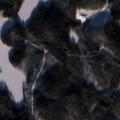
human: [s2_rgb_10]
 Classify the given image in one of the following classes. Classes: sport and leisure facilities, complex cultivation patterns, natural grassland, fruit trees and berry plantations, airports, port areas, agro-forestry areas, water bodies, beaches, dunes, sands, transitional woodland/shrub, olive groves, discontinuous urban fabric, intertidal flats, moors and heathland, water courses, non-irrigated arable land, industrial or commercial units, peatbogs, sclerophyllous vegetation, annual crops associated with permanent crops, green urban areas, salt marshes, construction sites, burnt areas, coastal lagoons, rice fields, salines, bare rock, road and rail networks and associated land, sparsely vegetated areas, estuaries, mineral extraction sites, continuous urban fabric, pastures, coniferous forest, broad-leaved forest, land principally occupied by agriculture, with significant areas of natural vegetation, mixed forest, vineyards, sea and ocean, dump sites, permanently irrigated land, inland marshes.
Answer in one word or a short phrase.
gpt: coniferous forest, mixed forest, water bodies